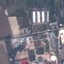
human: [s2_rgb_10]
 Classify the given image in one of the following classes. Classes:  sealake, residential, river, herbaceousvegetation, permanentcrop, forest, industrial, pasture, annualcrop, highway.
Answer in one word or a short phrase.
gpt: Industrial